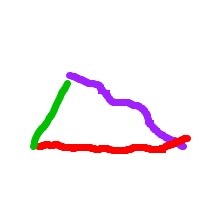
Shape: triangle